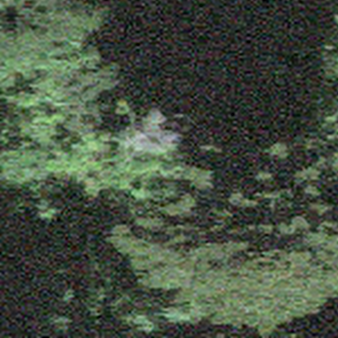
Label: other